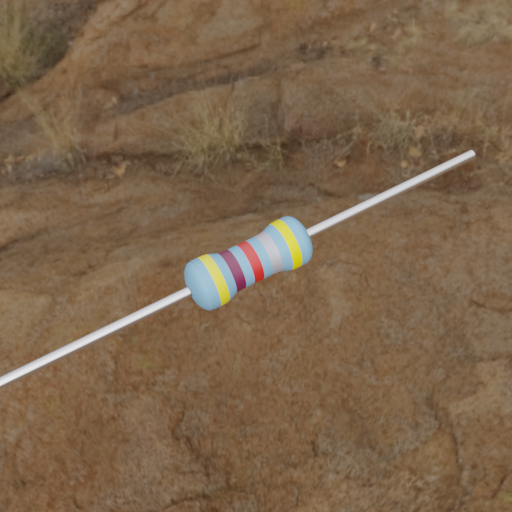
Resistor colour bands (in order): yellow, brown, red, silver, yellow